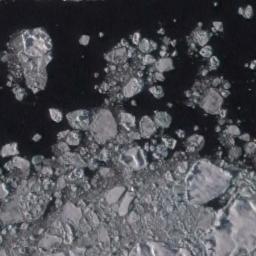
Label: sea_ice